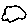
Label: cloud